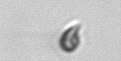
Label: Cryptophyta